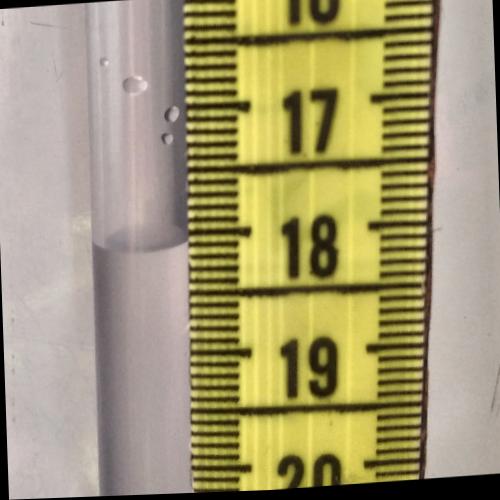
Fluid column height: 18.1 cm